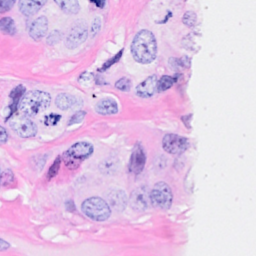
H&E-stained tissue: Breast